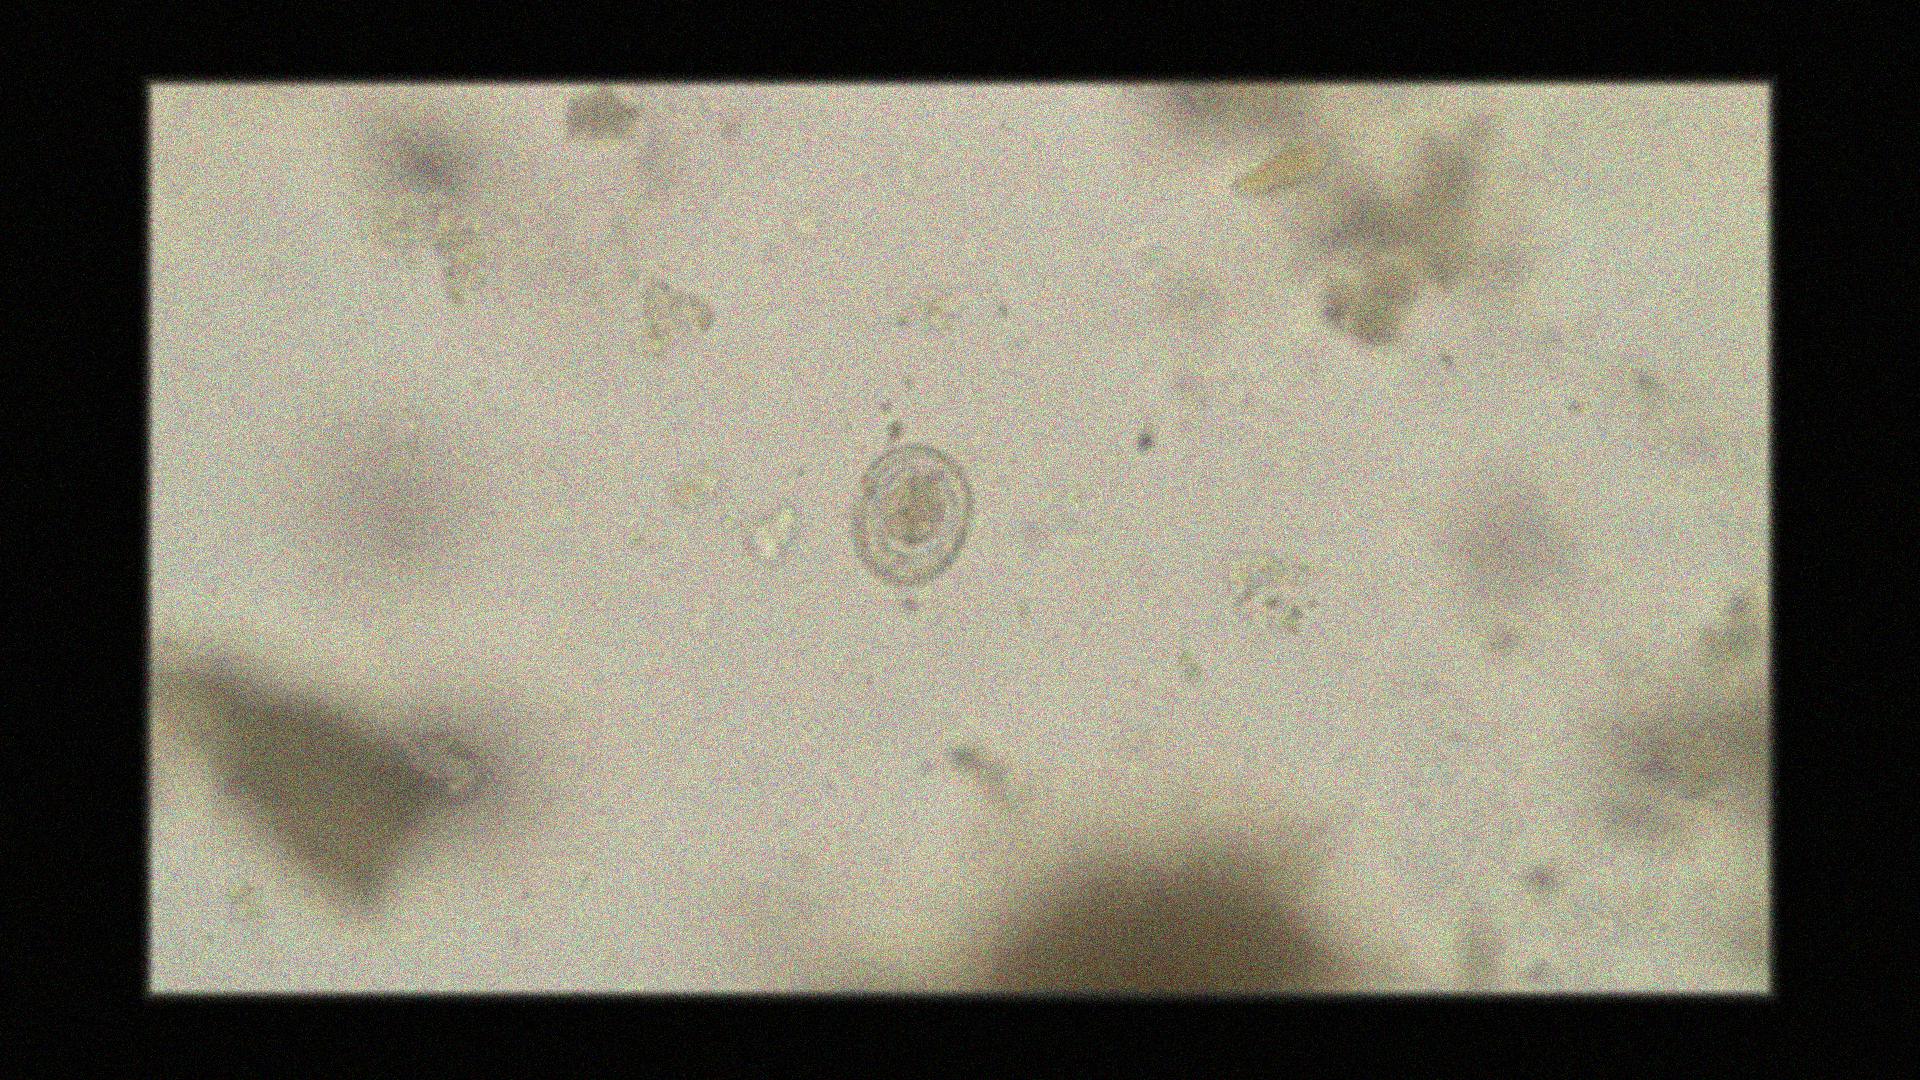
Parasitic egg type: Hymenolepis nana